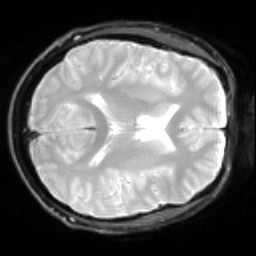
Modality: inplaneT2
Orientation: axial
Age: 21
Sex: male